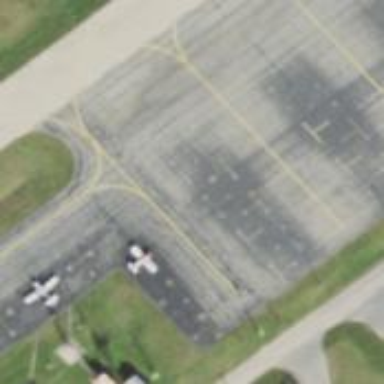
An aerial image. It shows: Apron at the airport.